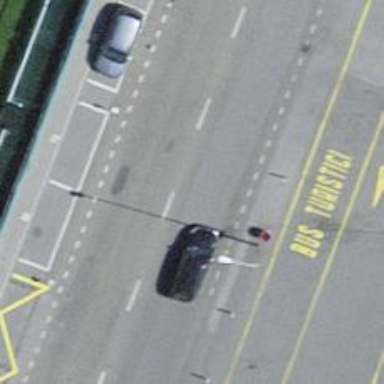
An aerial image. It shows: Uncontrolled crossing on the road.